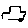
Label: car